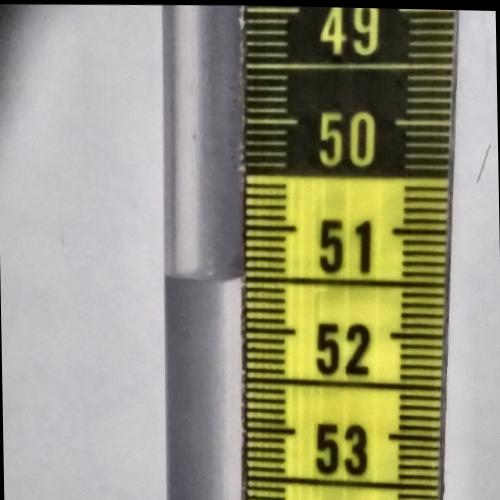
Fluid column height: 51.5 cm